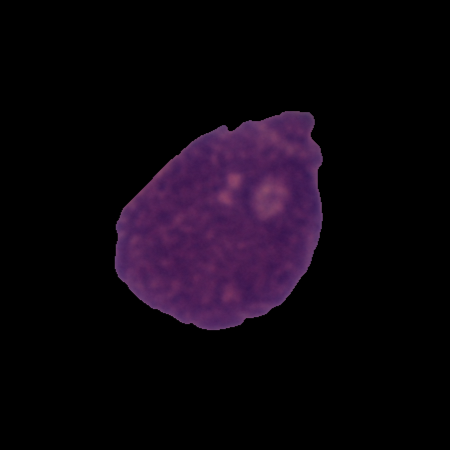
Label: cancer